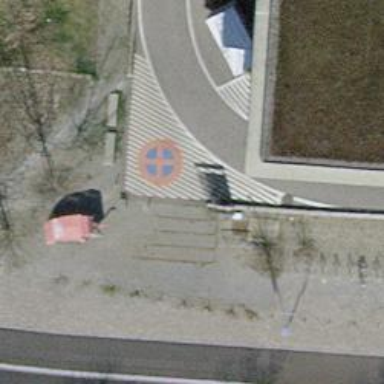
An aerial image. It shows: Bicycle repair station is available.